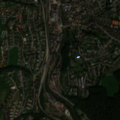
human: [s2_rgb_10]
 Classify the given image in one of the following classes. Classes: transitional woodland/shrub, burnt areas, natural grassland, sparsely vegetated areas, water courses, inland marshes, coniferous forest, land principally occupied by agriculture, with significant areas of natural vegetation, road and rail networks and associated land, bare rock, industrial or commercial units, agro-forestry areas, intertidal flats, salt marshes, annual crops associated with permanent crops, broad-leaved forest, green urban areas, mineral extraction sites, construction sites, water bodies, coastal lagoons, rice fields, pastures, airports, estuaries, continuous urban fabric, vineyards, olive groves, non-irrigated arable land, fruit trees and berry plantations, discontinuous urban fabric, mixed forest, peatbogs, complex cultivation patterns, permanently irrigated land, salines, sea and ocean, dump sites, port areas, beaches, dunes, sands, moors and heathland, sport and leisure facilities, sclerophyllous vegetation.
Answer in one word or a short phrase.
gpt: discontinuous urban fabric, pastures, mixed forest